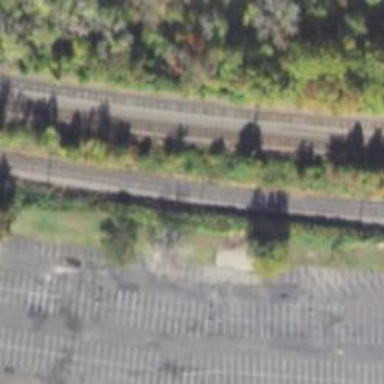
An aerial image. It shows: Railway track.